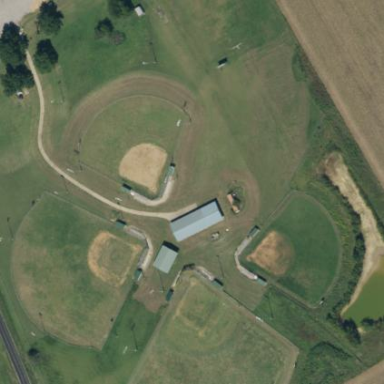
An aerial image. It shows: Sports centre specializing in baseball on leisure land.